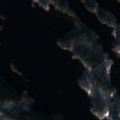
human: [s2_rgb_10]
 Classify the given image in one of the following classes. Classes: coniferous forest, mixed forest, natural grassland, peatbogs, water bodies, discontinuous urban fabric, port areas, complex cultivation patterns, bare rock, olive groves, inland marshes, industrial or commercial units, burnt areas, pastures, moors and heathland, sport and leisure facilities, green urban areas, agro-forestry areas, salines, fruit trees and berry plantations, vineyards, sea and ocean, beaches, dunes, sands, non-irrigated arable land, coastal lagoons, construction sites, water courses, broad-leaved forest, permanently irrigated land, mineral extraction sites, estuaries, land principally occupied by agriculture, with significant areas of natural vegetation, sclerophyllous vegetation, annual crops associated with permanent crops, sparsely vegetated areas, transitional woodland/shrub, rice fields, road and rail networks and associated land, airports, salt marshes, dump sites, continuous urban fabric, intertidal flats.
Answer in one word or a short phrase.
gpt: coniferous forest, mixed forest, water bodies